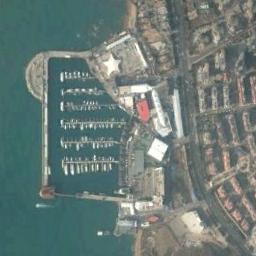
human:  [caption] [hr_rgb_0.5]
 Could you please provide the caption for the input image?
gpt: The harbor has lots of neatly docked boats and a dense residential area is next to the harbor .

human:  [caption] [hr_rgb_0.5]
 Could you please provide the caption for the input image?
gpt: Many ships moored on the sea next to the harbor next to the building .

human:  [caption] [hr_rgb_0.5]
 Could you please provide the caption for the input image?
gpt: Many ships are in the harbor .

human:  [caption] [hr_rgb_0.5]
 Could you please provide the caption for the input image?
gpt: There is a white building beside the harbor .

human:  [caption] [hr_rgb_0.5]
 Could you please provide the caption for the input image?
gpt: There are many buildings beside the harbor with many ships .